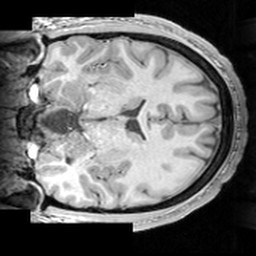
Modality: T1w
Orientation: coronal
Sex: male
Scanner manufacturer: siemens
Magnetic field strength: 3 T
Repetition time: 1.63 s
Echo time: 0.00311 s